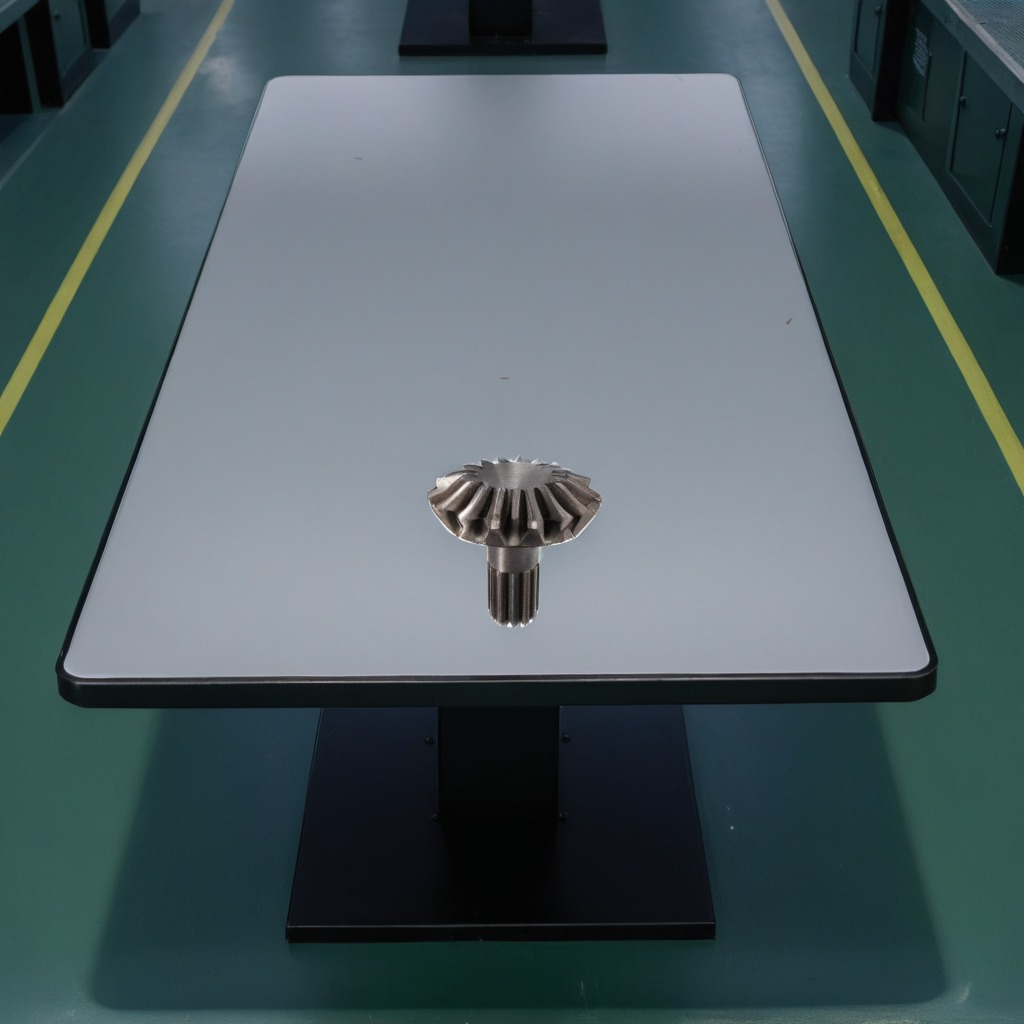
A steel gear with teeth lies on the clean empty table in a railway signal maintenance room lit by harsh overhead fluorescents photorealistic surface textures crisp shadows high dynamic range